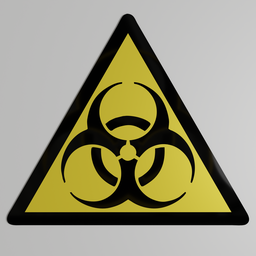
Label: decoration